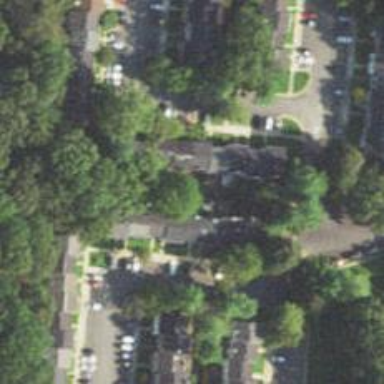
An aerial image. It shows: Neighborhood.